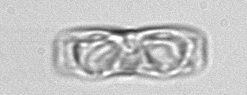
Label: pennate_morphotype1